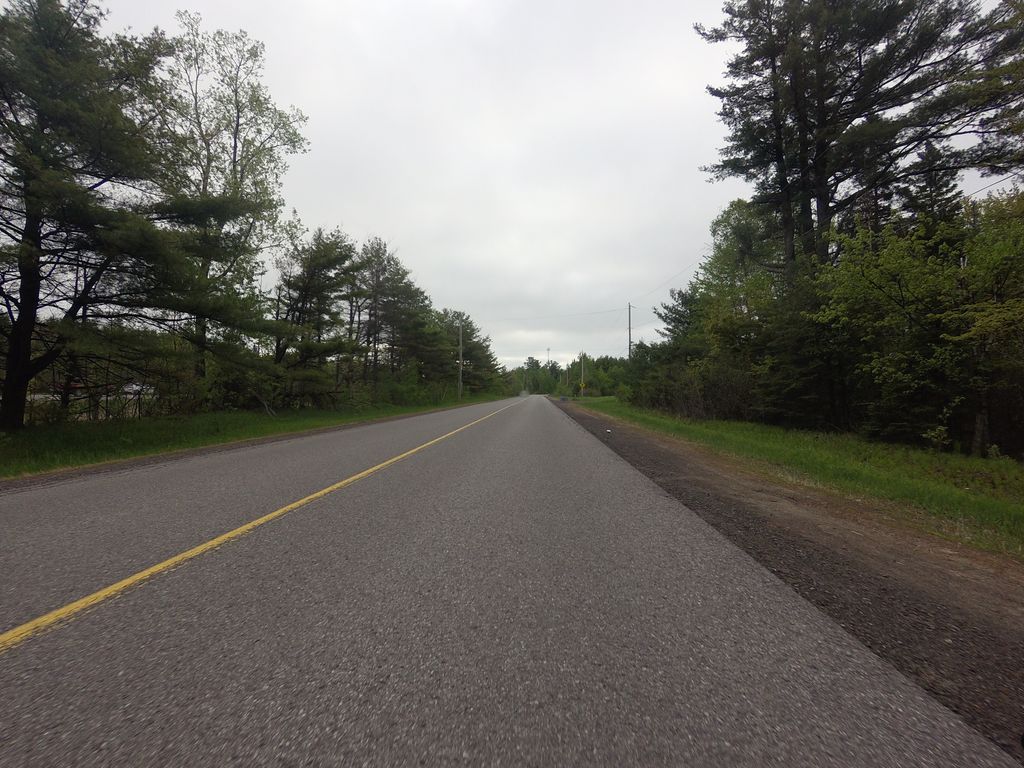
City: ottawa-gatineau